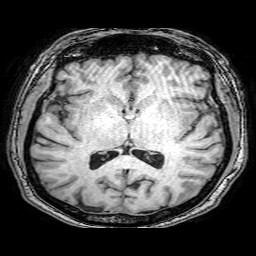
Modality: T1w
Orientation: coronal
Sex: male
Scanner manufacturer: philips
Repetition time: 0.008229 s
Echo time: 0.00378 s